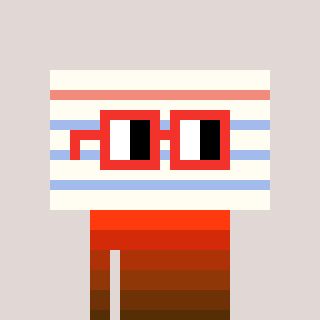
a pixel art character with square red glasses, a empty notebook page-shaped head and a magenta-colored body on a warm background